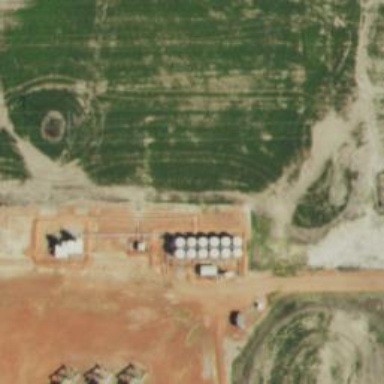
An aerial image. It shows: Storage tank with man-made structure.